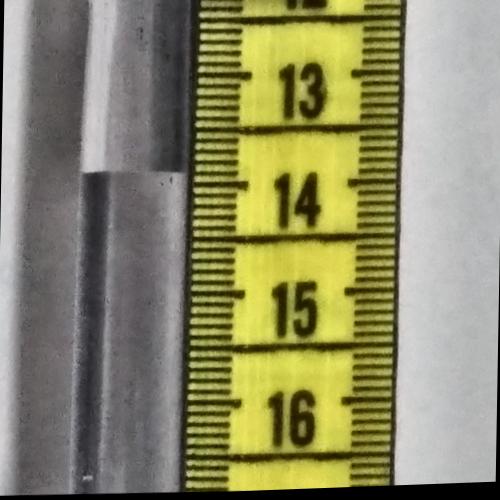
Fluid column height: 13.9 cm